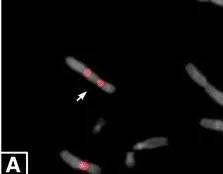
FISH characterization of deleted marker. A FISH analysis with the specific probe for Xp11.1-q11.1 alpha-satellite (DXZ1, red signals) on the normal chromosome X and the deleted marker (arrow). B; FISH analysis with the probe for common telomeric sequences (TTAGGG, red signals) on all chromosomes. The grey and the white arrows, indicate the deleted marker and the acentric fragment respectively.
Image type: pathology (fish)